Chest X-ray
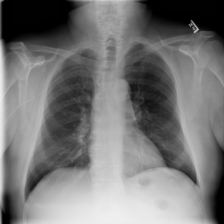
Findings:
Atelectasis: negative
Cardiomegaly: negative
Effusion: positive
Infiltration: negative
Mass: negative
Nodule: negative
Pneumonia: negative
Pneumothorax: negative
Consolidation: negative
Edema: negative
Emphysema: negative
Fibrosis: negative
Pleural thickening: negative
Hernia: negative